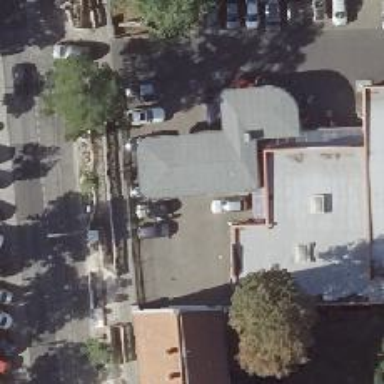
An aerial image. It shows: Driveway tunnel that serves as building passage.